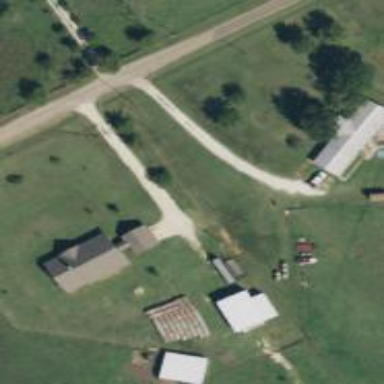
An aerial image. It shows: Driveway.